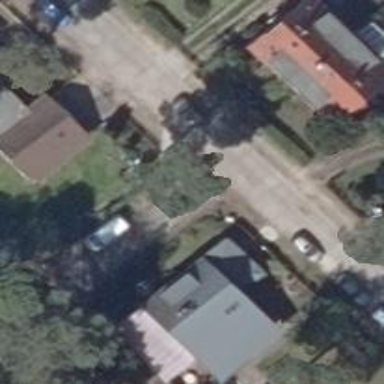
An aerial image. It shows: Residential road surfaced with concrete plates.